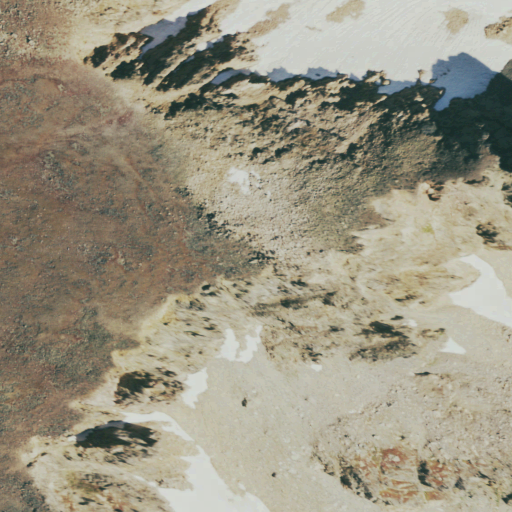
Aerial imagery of mountain in Colorado named Mount Neva containing snow, grassland, barren land, and shrub